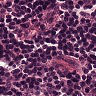
Metastatic tissue present: no